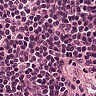
Metastatic tissue present: no